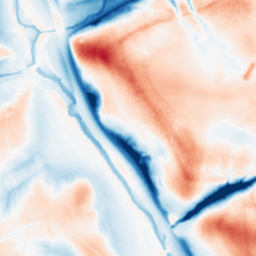
Category: multiscale
Decomposition family: dog_multiscale
Decomposition parameters: sigma_ratio: 2
n_scales: 5
base_sigma: 0.5
Upsampling method: bicubic_16x
Upsampling parameters: scale: 16
Upsampling scale: 16